Question: I am a new web developer by using PHP and MS SQL
I have already created my database on MS SQL as id, FirstName, LastName, etc.
I write a PHP to connect to my database with listbox (drop down) so I want to show FirstName
and LastName in my listbox but now I can show only FirstName
This is my code...

May anyone help me.
Thanks for you help.
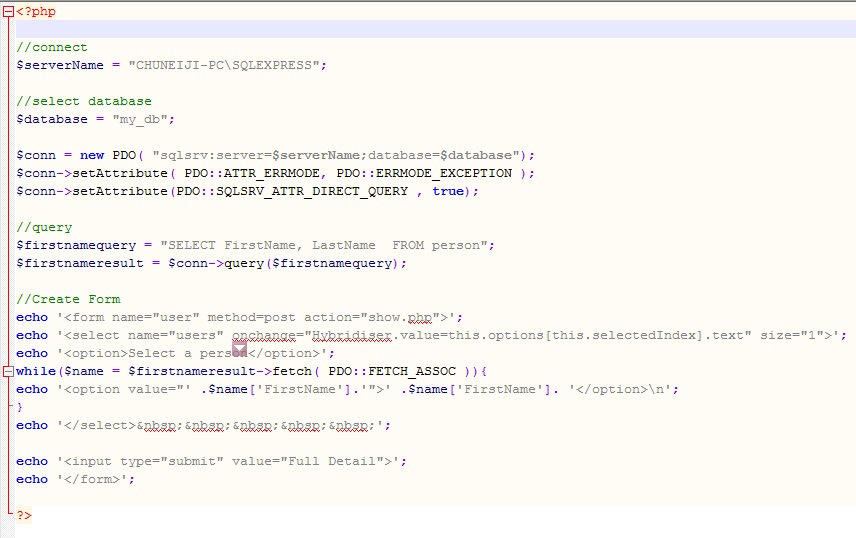
Answer: You're only printing out the first name in the select box. Maybe try something similar to this.
'''
while($name = $firstnameresult->fetch(PDO::FETCH_ASSOC)) {
echo "<option value="" . $name['FirstName'] . "">" . $name['FirstName'] . " " . $name['LastName'] . "</option>";
}
'''